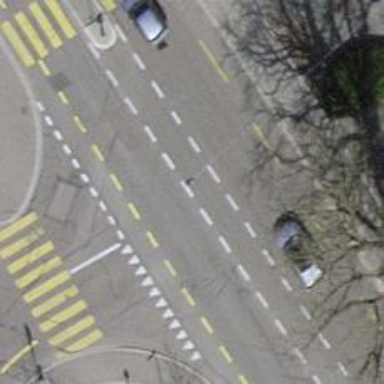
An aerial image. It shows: Primary highway with asphalt surface. Both sides have sidewalks with asphalt surface. There is trolley wire along the road and cycle lane on both sides of the road.